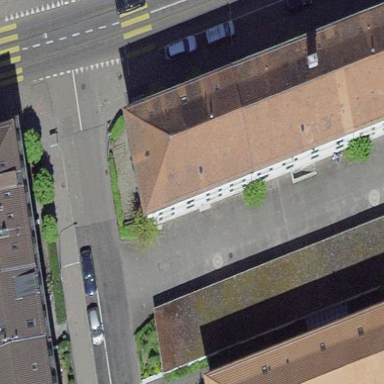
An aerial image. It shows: Hipped roof on apartment building.